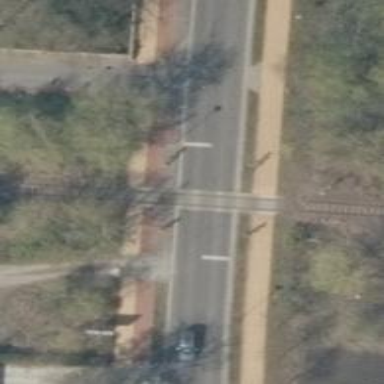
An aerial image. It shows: Uncontrolled level crossing on the railway.